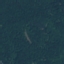
Label: Forest